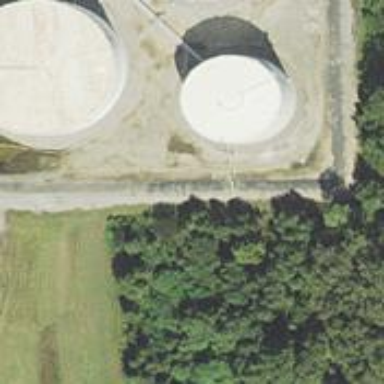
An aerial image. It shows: Storage tank created as man-made structure.